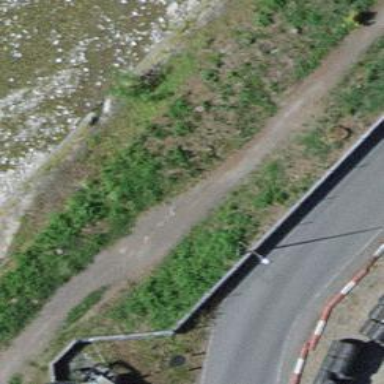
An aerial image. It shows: Unpaved path.